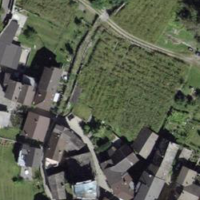
EUNIS habitat code: 24
Species observed at this site:
Phytolacca americana